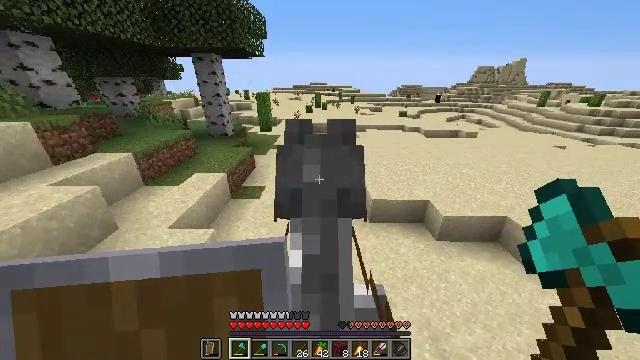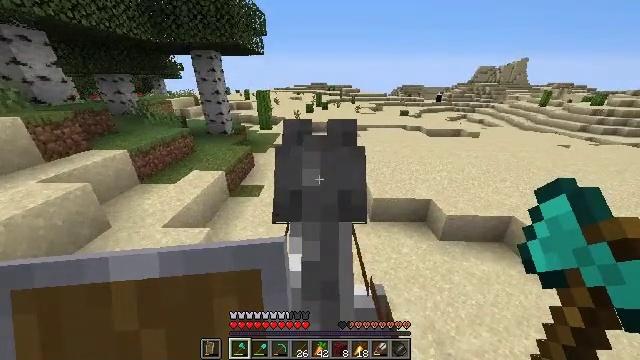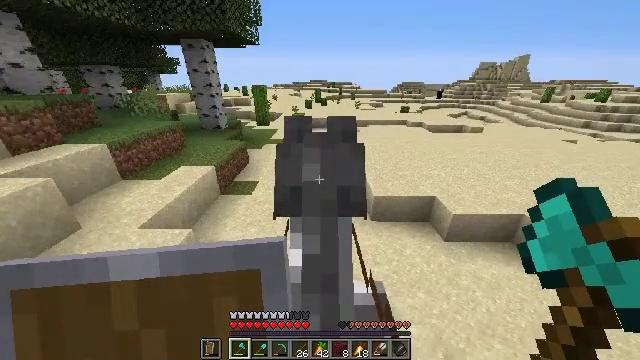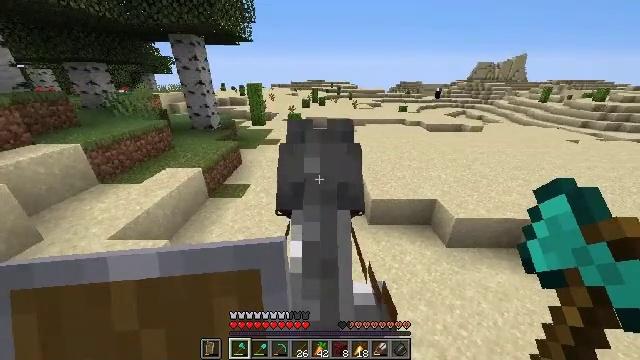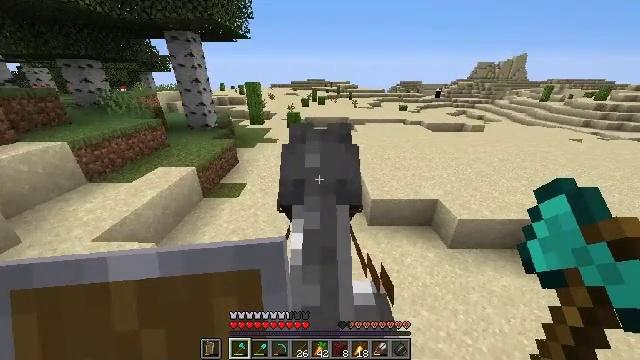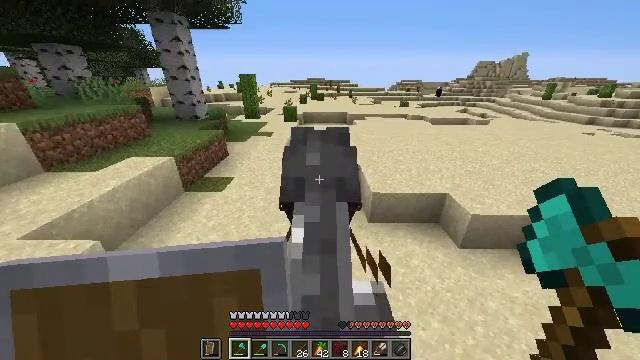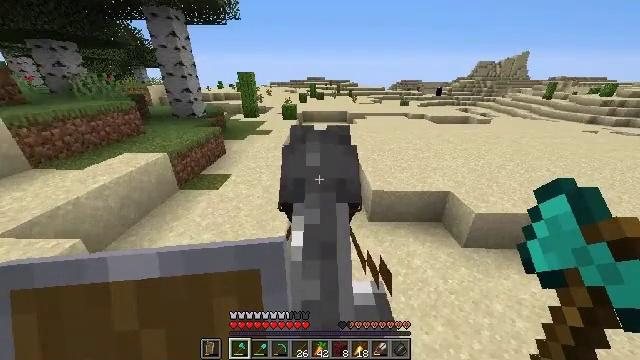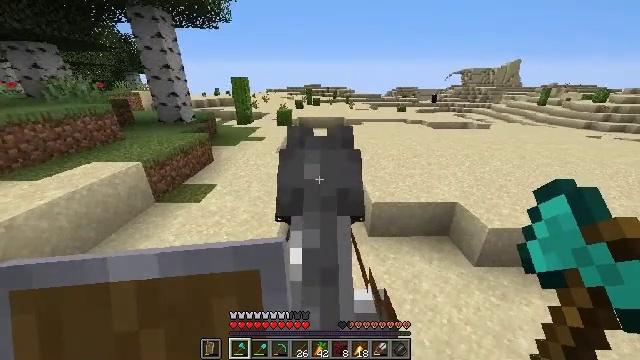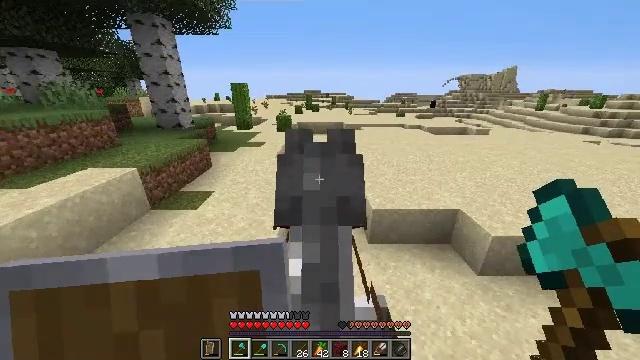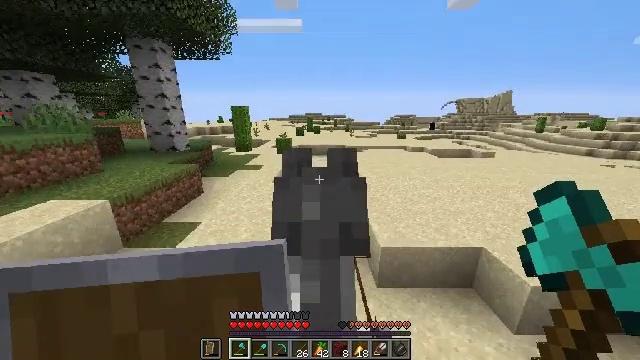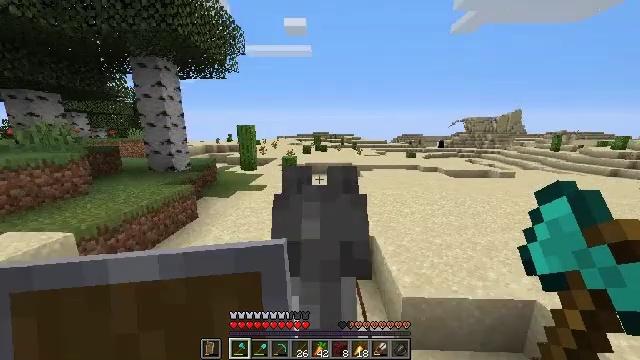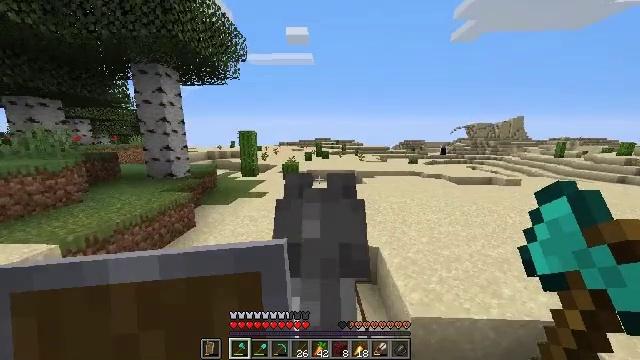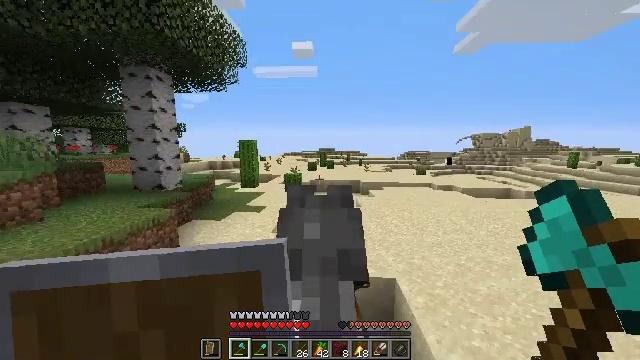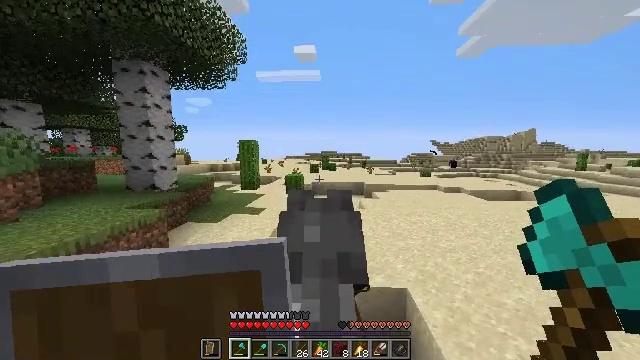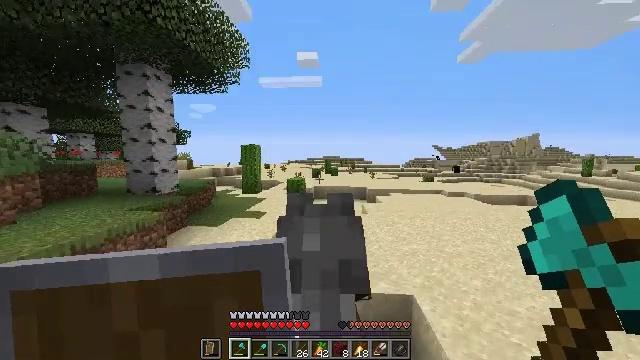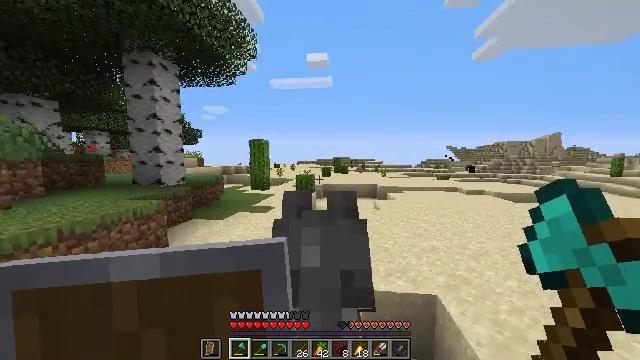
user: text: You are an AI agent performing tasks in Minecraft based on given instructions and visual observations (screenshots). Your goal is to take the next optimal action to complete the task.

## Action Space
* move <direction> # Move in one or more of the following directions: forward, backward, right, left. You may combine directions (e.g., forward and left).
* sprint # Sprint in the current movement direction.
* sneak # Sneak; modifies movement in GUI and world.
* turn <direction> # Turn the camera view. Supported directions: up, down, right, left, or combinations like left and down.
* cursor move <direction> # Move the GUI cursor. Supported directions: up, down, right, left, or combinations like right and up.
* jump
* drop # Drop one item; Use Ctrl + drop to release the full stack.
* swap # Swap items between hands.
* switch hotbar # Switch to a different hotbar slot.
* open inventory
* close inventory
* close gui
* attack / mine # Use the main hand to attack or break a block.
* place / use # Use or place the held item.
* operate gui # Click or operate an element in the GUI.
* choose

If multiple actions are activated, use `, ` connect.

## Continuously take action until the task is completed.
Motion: motion action
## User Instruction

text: Dig up some sand.
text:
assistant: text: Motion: move forward and move right, sprint
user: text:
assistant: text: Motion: move forward and move right, sprint
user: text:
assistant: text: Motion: move forward, sprint
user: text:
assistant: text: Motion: move forward, sprint
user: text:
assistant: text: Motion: move forward, sprint
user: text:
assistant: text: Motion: move forward, sprint
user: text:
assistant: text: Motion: move forward, sprint, turn up
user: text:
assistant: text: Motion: move forward, sprint, turn up
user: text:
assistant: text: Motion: move forward, sprint, turn left and up
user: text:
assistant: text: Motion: move forward, sprint, turn left and up
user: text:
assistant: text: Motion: move forward, sprint, turn up
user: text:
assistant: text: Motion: move forward, sprint, turn up
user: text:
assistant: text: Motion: move forward, sprint
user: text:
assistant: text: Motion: move forward, sprint, turn left and up
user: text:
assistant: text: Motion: move forward, sprint, turn left
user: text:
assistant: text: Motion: move forward, sprint, turn left
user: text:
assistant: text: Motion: move forward, sprint, turn left and down
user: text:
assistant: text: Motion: move forward, sprint, turn left
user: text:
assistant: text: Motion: move forward, sprint, turn left and up
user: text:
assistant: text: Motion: move forward, sprint, turn left and up
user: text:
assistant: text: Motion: move forward, sprint, turn left
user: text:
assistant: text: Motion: move forward, sprint, turn left and up
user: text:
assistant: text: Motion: move forward, sprint, turn left
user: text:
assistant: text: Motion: move forward and move right, sprint
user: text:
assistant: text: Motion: move forward and move right, sprint
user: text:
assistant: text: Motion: move forward and move right, sprint
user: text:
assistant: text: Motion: move forward and move right, sprint
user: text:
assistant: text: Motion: move forward and move right, sprint
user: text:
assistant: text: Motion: move forward and move right, sprint
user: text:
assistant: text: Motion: move forward and move right, sprint